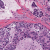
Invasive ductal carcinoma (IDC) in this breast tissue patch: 0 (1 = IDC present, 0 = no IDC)